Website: crate-barrel
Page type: receipt
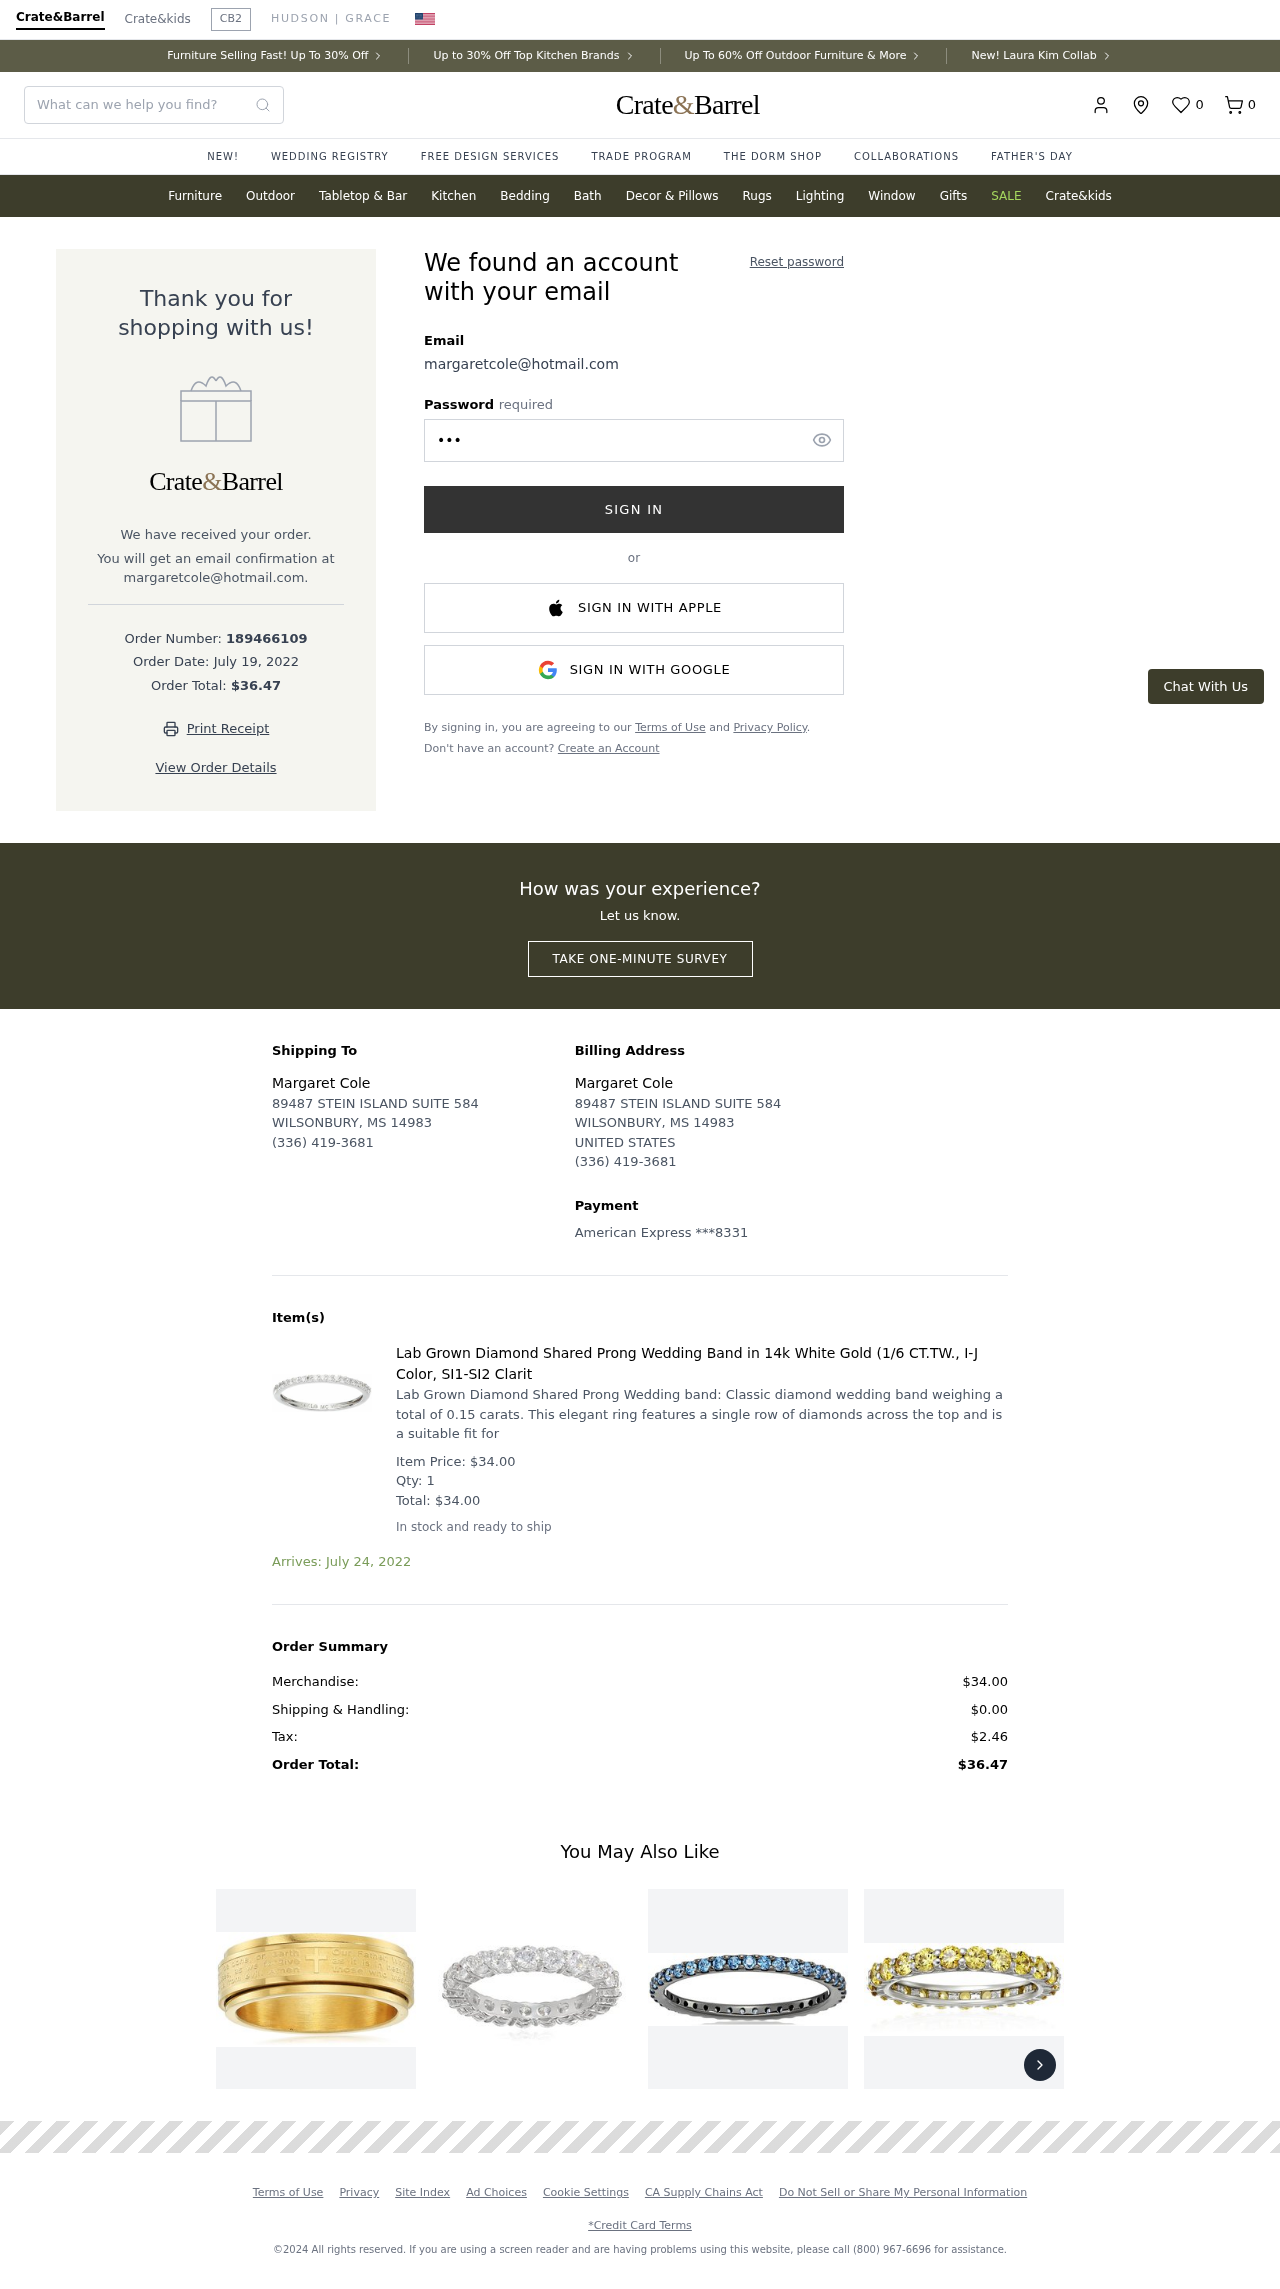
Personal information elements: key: PII_CARD_LAST4
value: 8331
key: PII_CARD_TYPE
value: American Express
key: PII_COUNTRY
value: UNITED STATES
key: PII_EMAIL
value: margaretcole@hotmail.com
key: PII_FULLNAME
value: Margaret Cole
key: PII_STREET
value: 89487 STEIN ISLAND SUITE 584
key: PII_EMAIL2
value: margaretcole@hotmail.com
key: PII_CITY_STATE_ZIP
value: WILSONBURY, MS 14983
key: PII_PHONE
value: (336) 419-3681
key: PII_FULLNAME2
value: Margaret Cole
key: PII_STREET2
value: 89487 STEIN ISLAND SUITE 584
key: PII_POSTCODE
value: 14983
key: PII_STATE_ABBR
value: MS
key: PII_POSTCODE_FULL
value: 14983
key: PII_POSTCODE_NUMERIC
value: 14983
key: PII_PHONE2
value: (336) 419-3681
Product elements: key: PRODUCT1_DESC
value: Lab Grown Diamond Shared Prong Wedding band: Classic diamond wedding band weighing a total of 0.15 carats. This elegant ring features a single row of diamonds across the top and is a suitable fit for
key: PRODUCT1_NAME
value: Lab Grown Diamond Shared Prong Wedding Band in 14k White Gold (1/6 CT.TW., I-J Color, SI1-SI2 Clarit
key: PRODUCT1_PRICE
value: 34
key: PRODUCT1_QUANTITY
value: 1
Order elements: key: ORDER_NUM_ITEMS
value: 0
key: ORDER_ID
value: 189466109
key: ORDER_DATE
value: July 19, 2022
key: ORDER_TOTAL
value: $36.47
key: ORDER_ITEM_TOTAL
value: $34.00
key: ORDER_DELIVERY_DATE
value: Arrives: July 24, 2022
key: ORDER_SUBTOTAL
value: $34.00
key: ORDER_SHIPPING_COST
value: $0.00
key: ORDER_TAX
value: $2.46
Search elements: key: HEADER_SEARCH
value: What can we help you find?
Other elements: key: FAVORITES_COUNT
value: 0